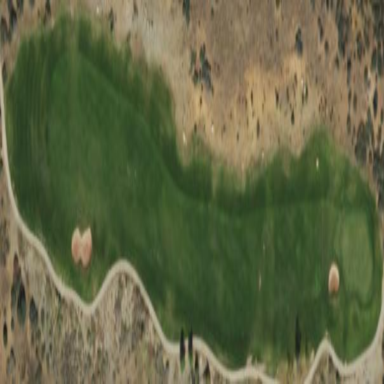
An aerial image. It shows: Rough area on grassy golf course.